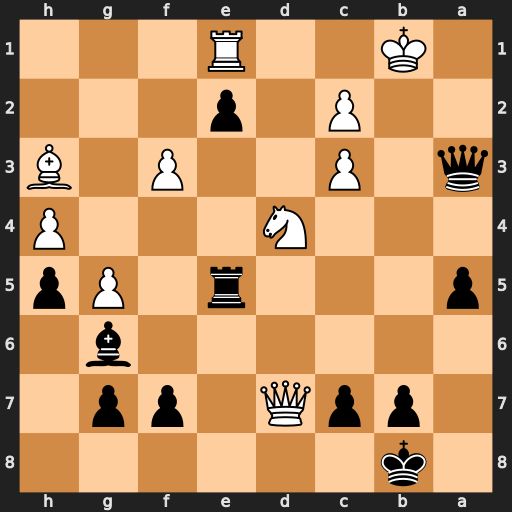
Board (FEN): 1k6/1ppQ1pp1/6b1/p3r1Pp/3N3P/q1P2P1B/2P1p3/1K2R3
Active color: b
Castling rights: -
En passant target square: -
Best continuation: Qxc3 Rxe2 Bxc2+